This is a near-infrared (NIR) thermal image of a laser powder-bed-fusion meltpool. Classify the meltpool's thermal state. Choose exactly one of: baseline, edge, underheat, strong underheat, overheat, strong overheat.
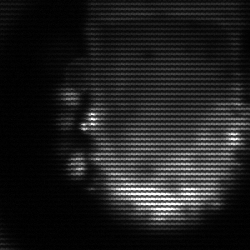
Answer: baseline